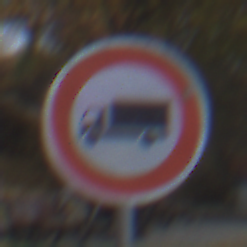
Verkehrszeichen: VerbotFuerKraftfahrzeugeUeberDreiKommaFuenfTonnen
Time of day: MorningAfternoon
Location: Outdoor (Urban)
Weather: Overcast
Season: NotSpecified
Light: Natural